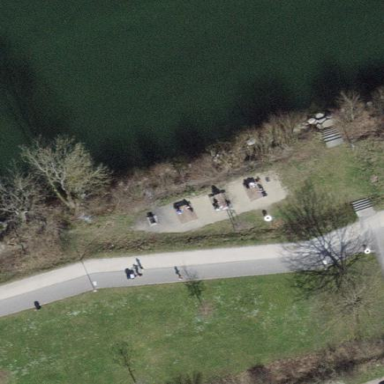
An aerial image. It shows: Picnic site popular for tourists.